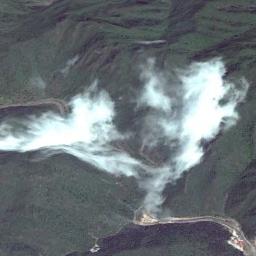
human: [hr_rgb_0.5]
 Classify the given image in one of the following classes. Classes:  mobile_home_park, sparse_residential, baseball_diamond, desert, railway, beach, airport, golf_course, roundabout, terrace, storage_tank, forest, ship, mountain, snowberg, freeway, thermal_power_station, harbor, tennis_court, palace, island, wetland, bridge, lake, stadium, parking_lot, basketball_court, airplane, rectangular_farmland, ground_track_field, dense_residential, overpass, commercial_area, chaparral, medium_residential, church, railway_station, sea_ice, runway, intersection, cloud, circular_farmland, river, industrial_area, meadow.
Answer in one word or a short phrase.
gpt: cloud